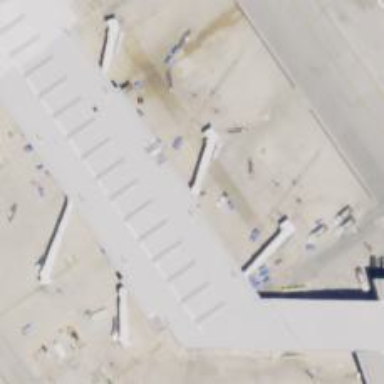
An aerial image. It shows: Airport gate.